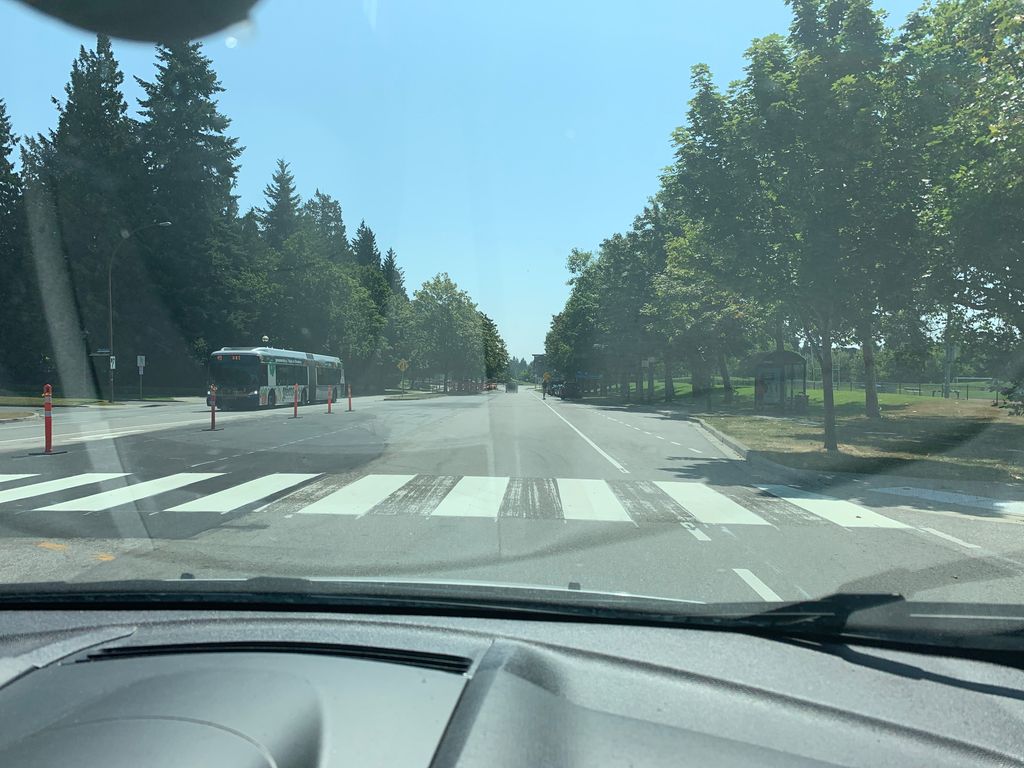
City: vancouver